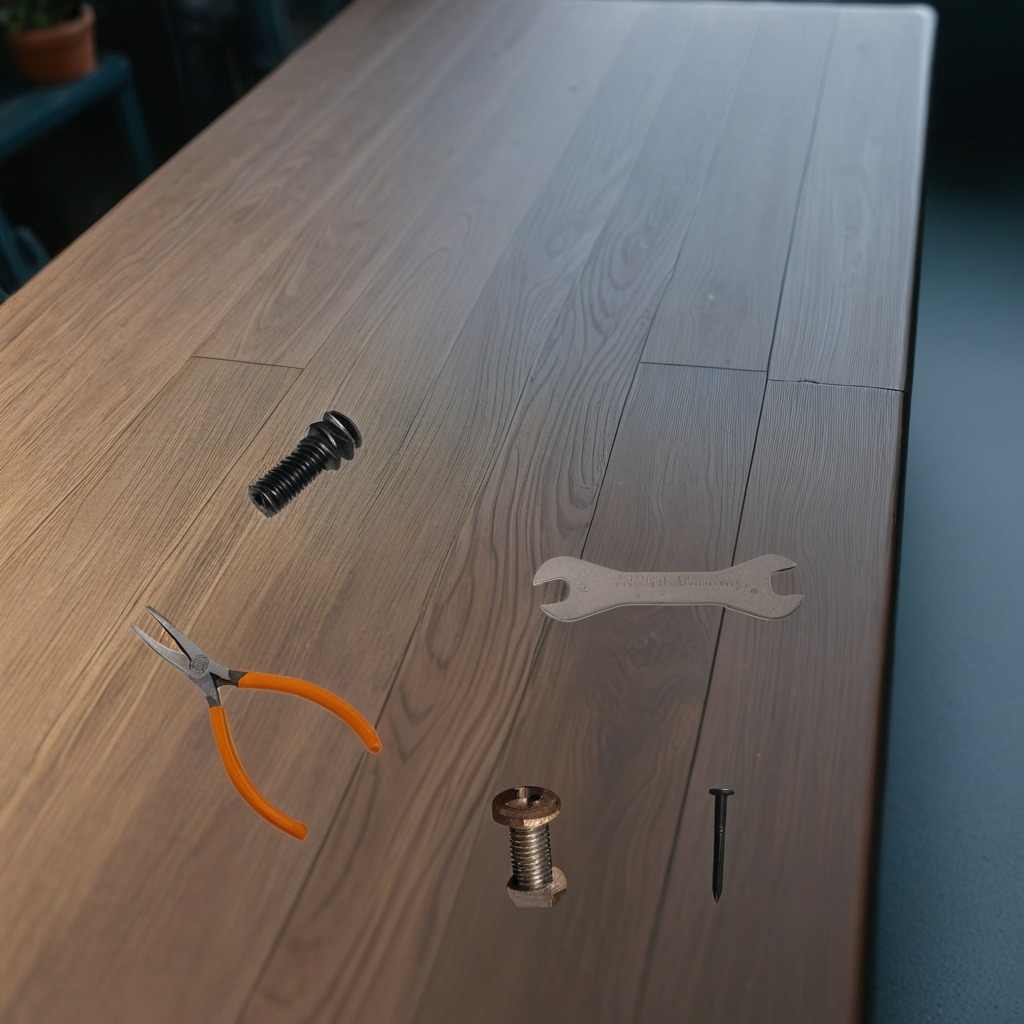
A metal machine screw, an iron nail, a pair of pliers, a coiled metal spring, and a wrench are lying on a table in a garage at twilight.